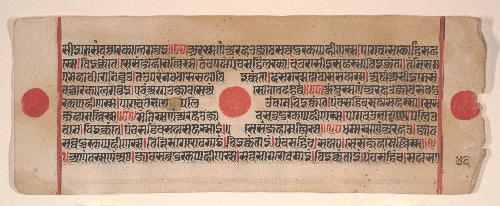
Artist: Bhadrabahu
Artist bio: Indian, died ca. 356 BCE
Date: 15th century
Object type: Folio
Classification: Paintings
Medium: Ink, opaque watercolor, and gold on paper
Culture: India (Gujarat)
Dimensions: (Average size .1–.71): 4 1/2 x 11 3/8 in. (11.4 x 28.9 cm)
Department: Asian Art
Credit line: Bequest of Cora Timken Burnett, 1956
Accession year: 1957
Repository: Metropolitan Museum of Art, New York, NY